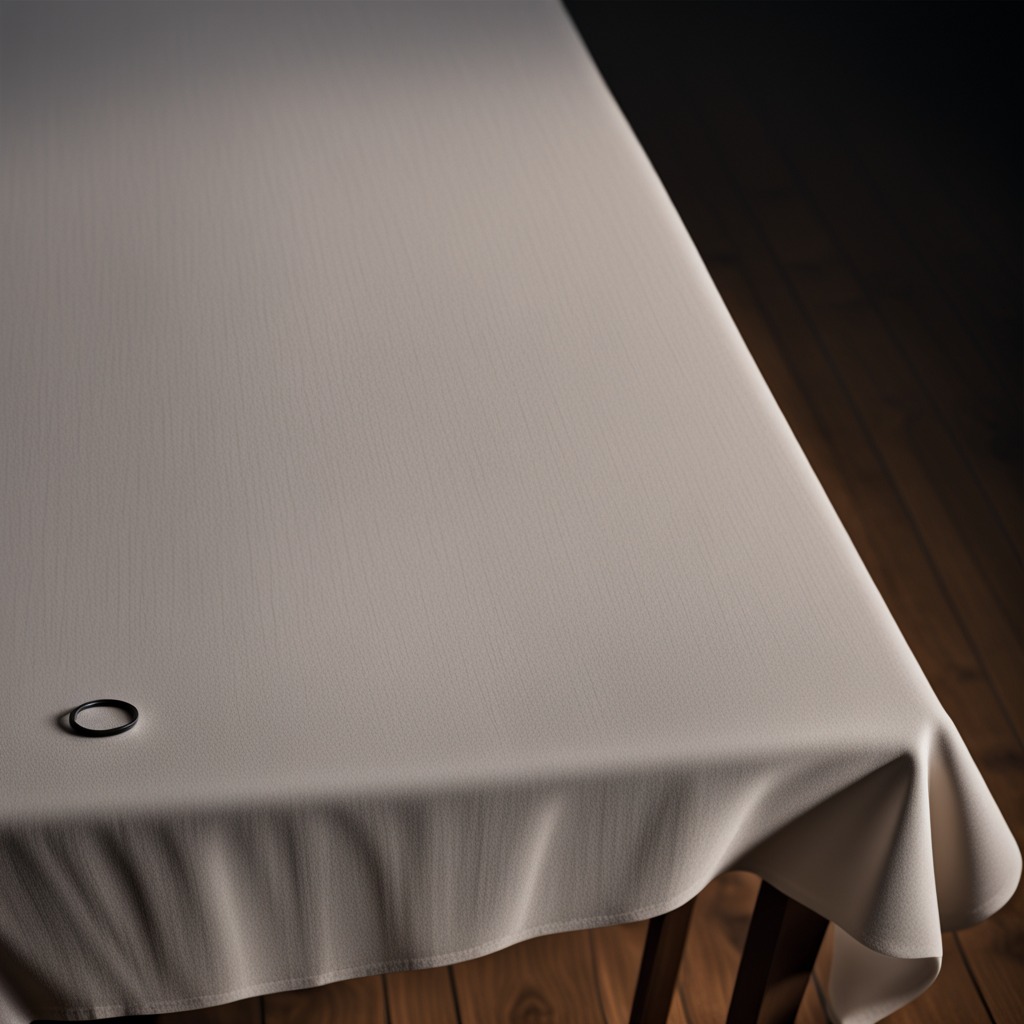
A rubber O-ring lying on the wooden table.